Field crop: maize
Growth stage: 2
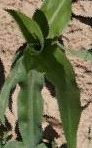
Species: maize